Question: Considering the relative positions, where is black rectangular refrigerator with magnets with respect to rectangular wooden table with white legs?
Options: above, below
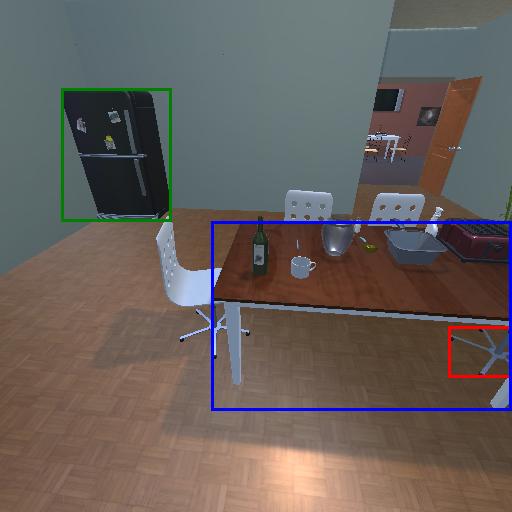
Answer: above